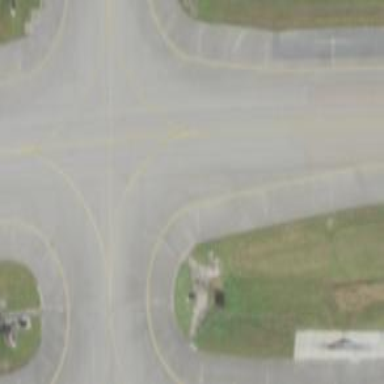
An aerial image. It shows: Image of taxiway at airport.